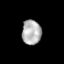
Tissue: prostate
Cell type: T cells
Senescence score: 0.3548
Nuclear area (px): 466
Mean DAPI intensity: 178.517